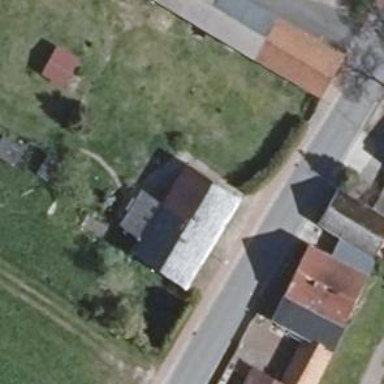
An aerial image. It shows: Building with gabled roof. The roof orientation is along the building.